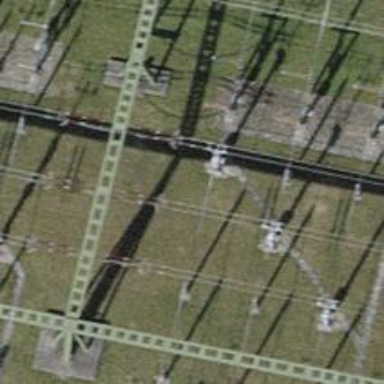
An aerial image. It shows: Power line carrying busbar.